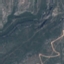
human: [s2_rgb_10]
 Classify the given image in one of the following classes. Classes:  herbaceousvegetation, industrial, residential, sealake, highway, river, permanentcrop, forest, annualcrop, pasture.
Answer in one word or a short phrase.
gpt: HerbaceousVegetation